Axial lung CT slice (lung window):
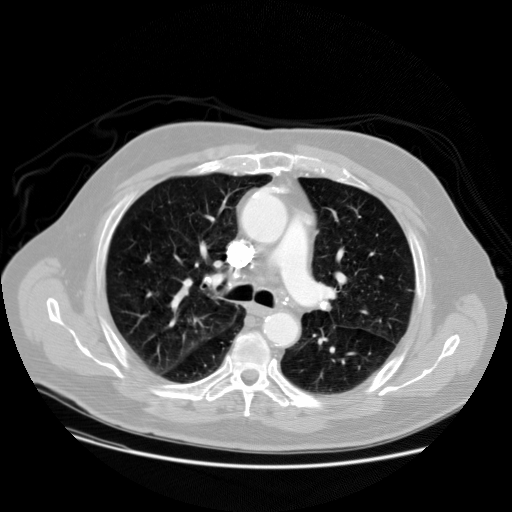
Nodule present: no